Question: I am working on a data application in which i need to use radio button field.
The functionality of radio button fields depends on the response of web service.
I need to control the selection of the radio buttons. that is, if I want to disable one of the two radio button if response is negative for it and user can't use that button.
Is it possible to make inactive the radio button of any radio group.
I had already used methods like field.setEnable(false);

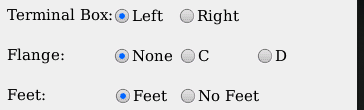
Answer: You can pass the 'Field.NON_FOCUSABLE' style in the 'RadioButtonField''s constructor to make the field non-focusable when you create it. You cannot change this property in runtime if you use this method.
To change the focusable/non focusable property of the field in runtime, override the 'RadioButtonField''s 'isFocusable()' method, and return 'true' or 'false' depending on your web service's response.
'''
public boolean isFocusable()
{
return shouldTheRadioButtonBeEnabled;
}
'''
Returning 'false' from 'isFocusable()' will make your field non-focusable.